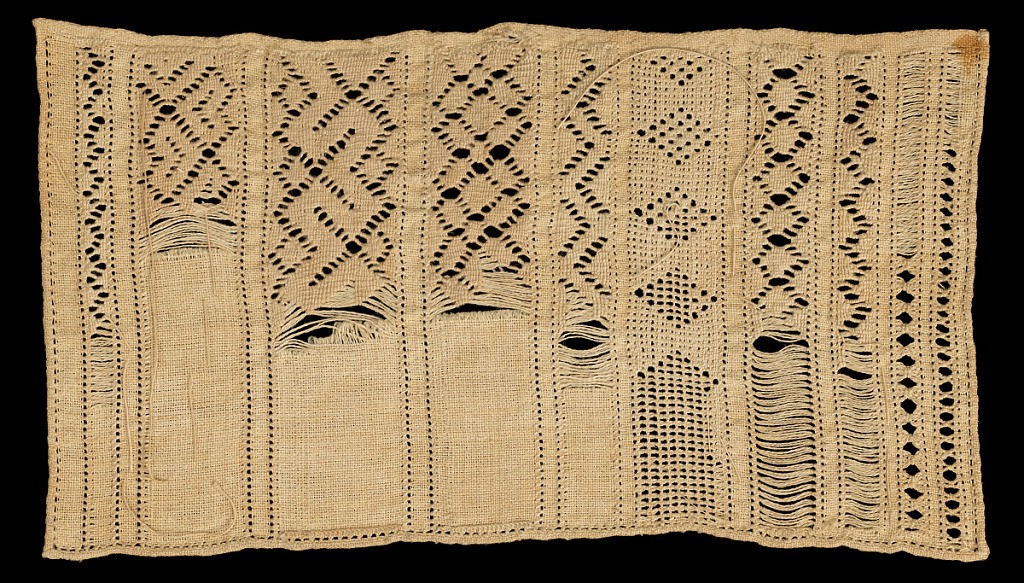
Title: Unfinished sampler
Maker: Scuola d'Industrie Italiane, New York, NY, USA
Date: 1917
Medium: linen Technique: drawnwork with darning and hem stitches on plain weave
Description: Sampler with ten cross borders.